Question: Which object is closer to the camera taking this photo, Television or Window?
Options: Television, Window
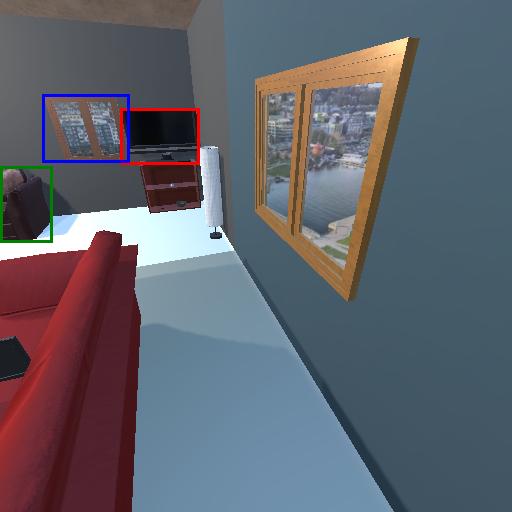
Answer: Television